Chest X-ray. View position: PA
Patient age: 47
Patient sex: F
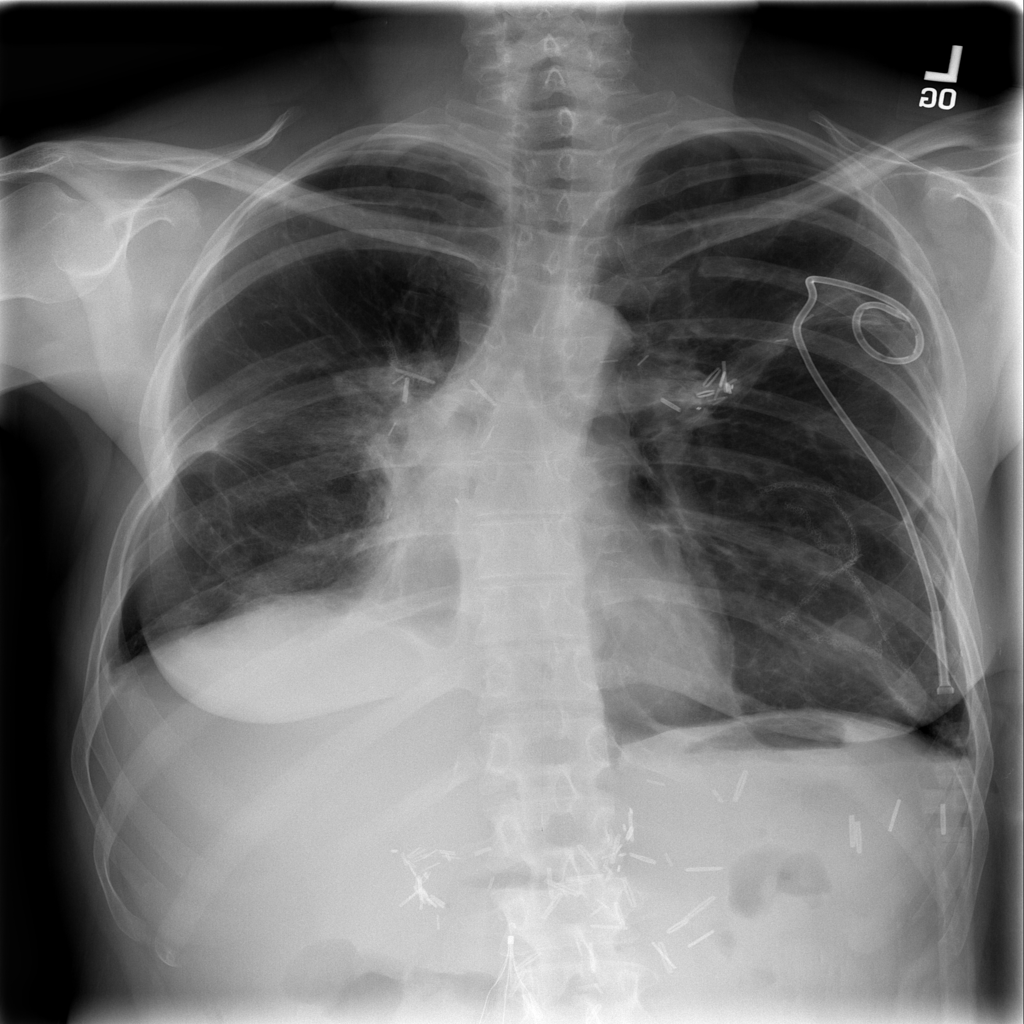
Finding: Pneumothorax